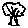
Label: tree